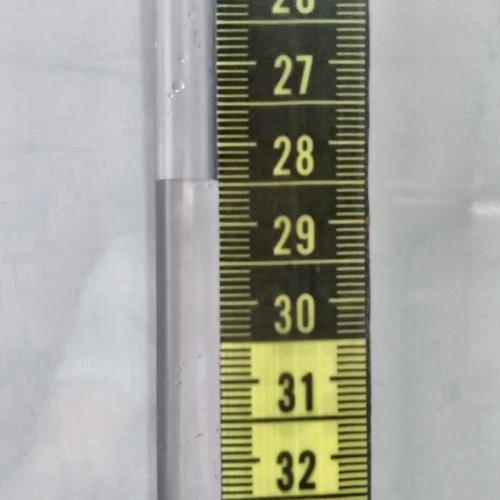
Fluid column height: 28.5 cm